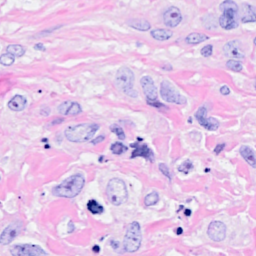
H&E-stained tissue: Breast